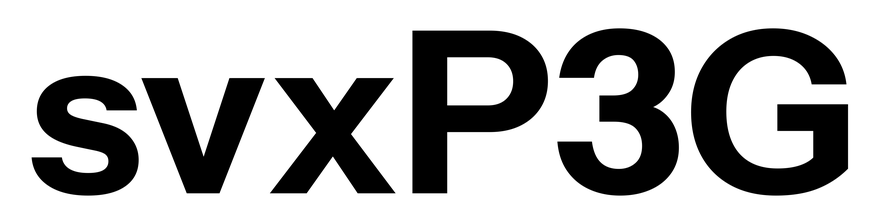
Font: InstrumentSans_Bold